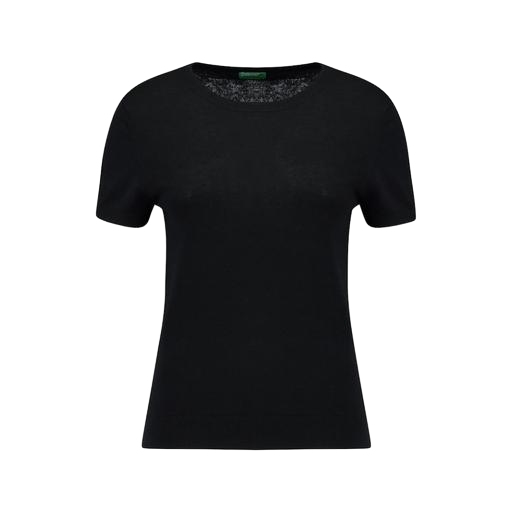
black short-sleeved top, black natalya short sleeve jumper, short-sleeve top, white background